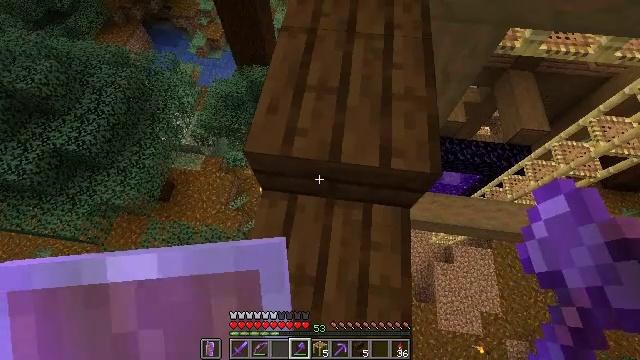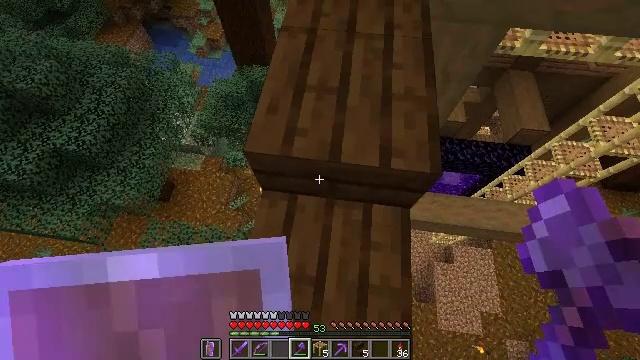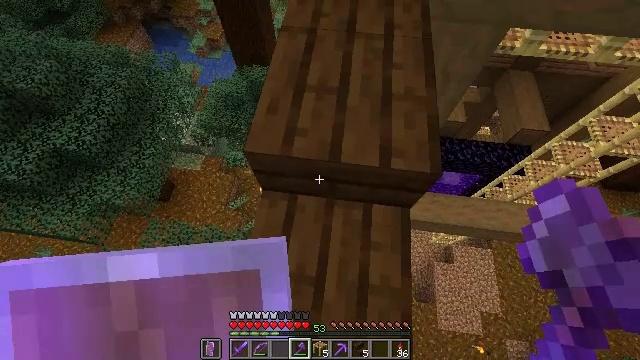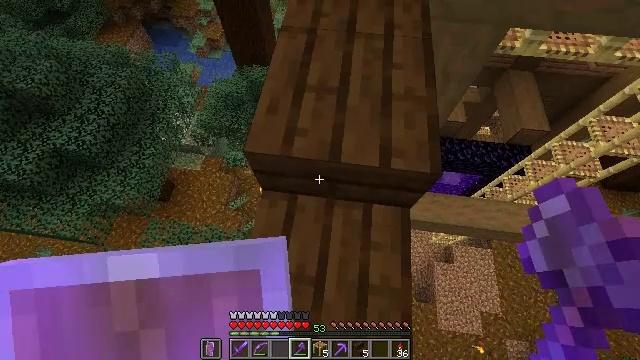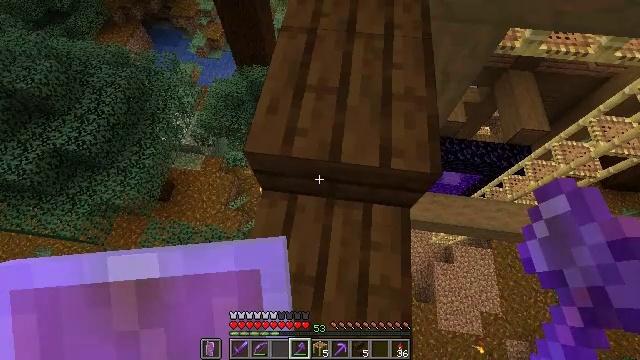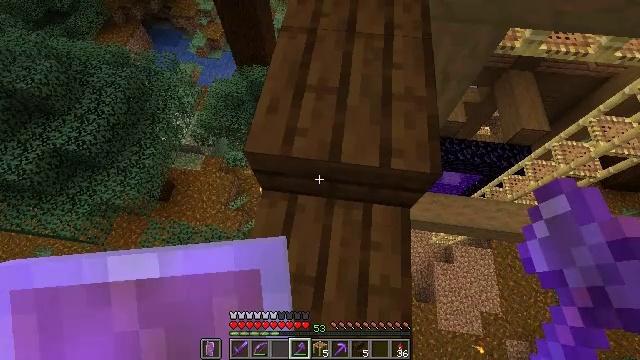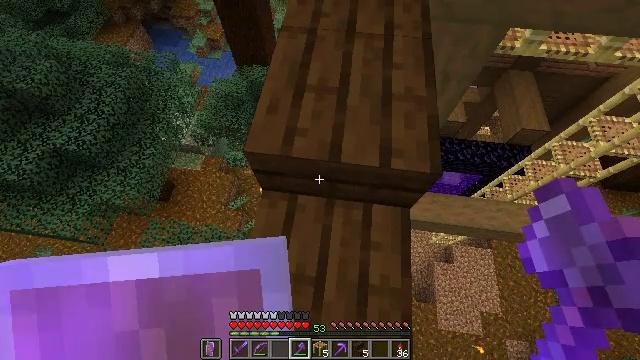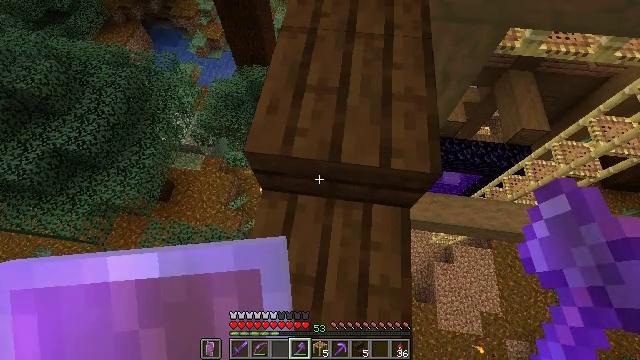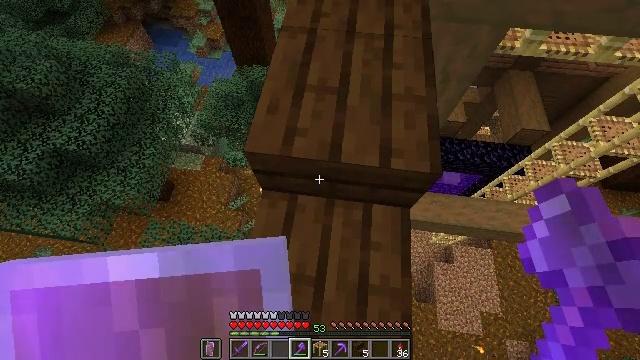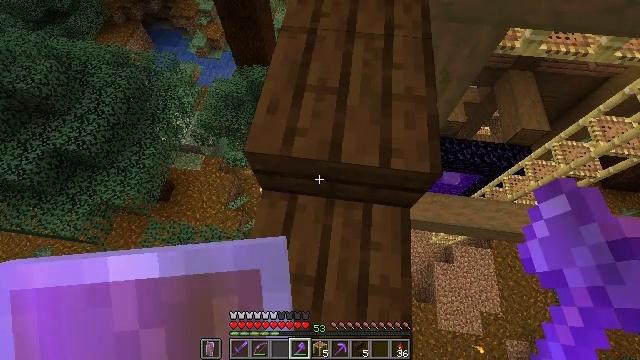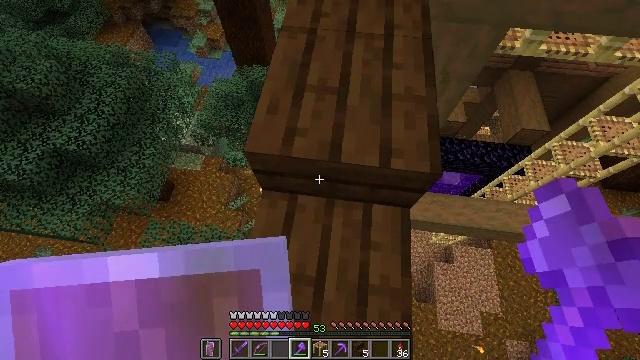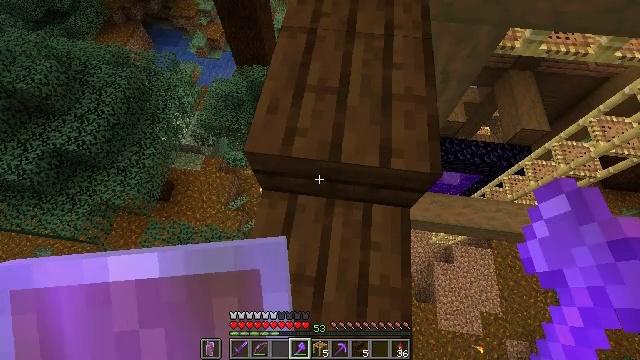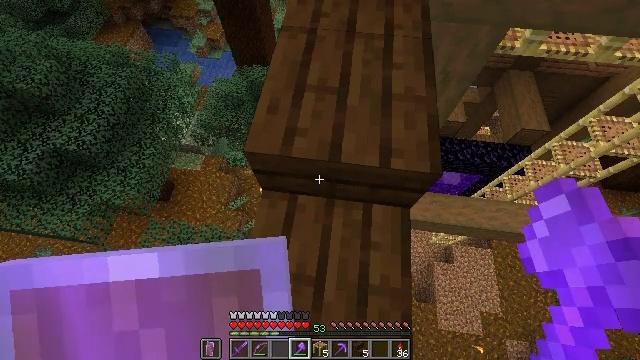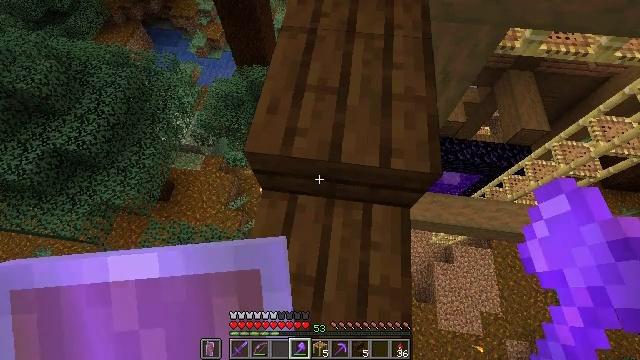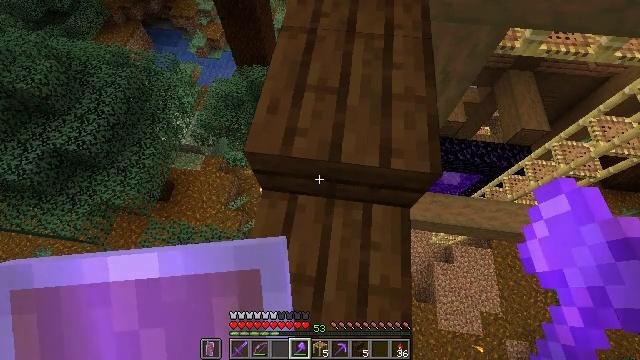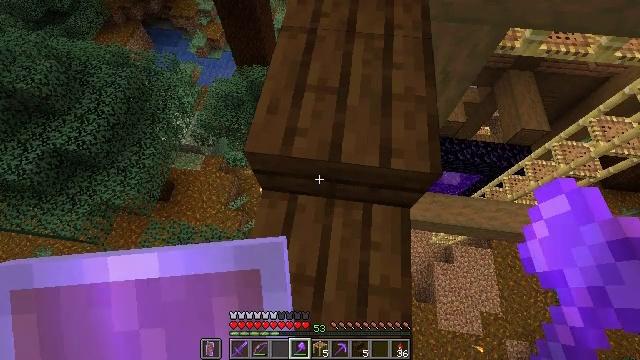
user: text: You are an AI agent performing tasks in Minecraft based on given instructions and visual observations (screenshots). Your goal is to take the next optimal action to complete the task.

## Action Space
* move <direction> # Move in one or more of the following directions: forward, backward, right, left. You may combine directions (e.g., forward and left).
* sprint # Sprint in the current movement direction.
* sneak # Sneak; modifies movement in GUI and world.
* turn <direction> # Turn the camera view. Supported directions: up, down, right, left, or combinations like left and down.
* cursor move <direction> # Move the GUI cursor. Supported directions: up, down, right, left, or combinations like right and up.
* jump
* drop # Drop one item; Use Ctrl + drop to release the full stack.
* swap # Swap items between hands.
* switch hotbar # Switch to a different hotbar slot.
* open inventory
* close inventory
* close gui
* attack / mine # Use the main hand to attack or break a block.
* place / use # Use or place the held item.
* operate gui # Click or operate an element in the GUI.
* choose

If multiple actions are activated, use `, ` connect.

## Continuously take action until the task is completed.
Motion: motion action
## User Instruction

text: Destroy the dark oak slab to recycle it.
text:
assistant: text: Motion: no_op
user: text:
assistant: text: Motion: no_op
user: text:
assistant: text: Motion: no_op
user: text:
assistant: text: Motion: no_op
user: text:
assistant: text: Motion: no_op
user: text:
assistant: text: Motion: no_op
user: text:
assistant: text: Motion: no_op
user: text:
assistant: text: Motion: no_op
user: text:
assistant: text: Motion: no_op
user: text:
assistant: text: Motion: no_op
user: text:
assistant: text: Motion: no_op
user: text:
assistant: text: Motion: no_op
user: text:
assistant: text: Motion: no_op
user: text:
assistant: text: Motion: no_op
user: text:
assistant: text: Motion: no_op
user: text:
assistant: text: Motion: no_op
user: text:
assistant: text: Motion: no_op
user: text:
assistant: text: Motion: no_op
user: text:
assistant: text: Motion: no_op
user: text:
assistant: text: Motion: no_op
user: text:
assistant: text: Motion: no_op
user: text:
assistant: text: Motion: no_op
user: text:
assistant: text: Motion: no_op
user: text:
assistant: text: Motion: no_op
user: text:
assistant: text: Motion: no_op
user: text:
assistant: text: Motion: no_op
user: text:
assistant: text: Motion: no_op
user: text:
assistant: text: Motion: turn right and up
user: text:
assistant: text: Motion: turn right and up
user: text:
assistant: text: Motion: turn right and up